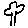
Label: tree